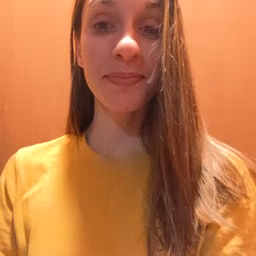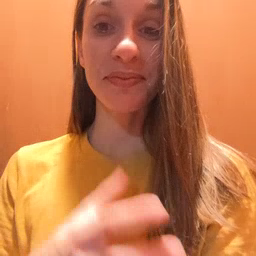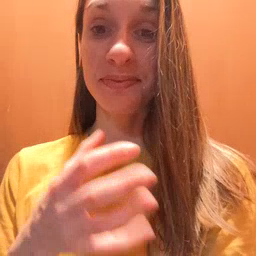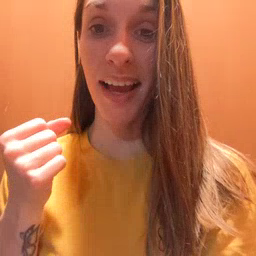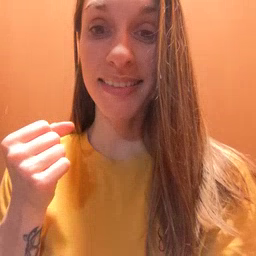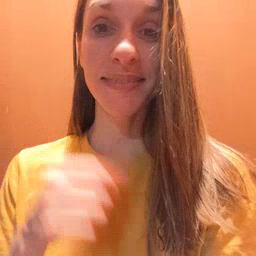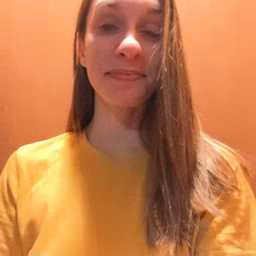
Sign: fast